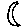
Label: moon